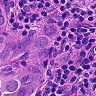
Metastatic tissue present: yes